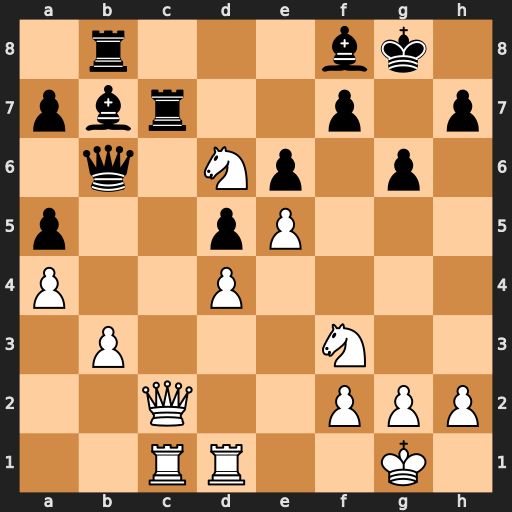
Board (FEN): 1r3bk1/pbr2p1p/1q1Np1p1/p2pP3/P2P4/1P3N2/2Q2PPP/2RR2K1
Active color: w
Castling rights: -
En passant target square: -
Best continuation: Qxc7 Qxc7 Rxc7